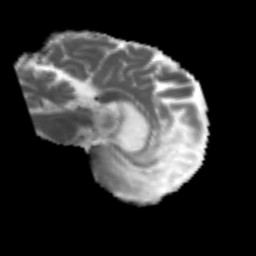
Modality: MD
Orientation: sagittal
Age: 64
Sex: male
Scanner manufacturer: siemens
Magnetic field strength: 3 T
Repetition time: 4.5 s
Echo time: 0.103 s